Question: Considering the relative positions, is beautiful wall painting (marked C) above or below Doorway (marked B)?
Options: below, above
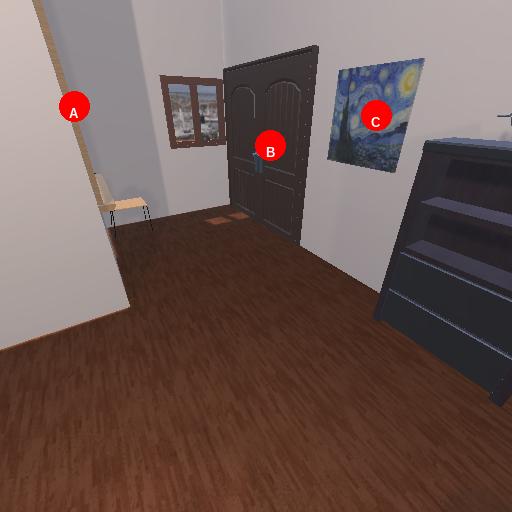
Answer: below